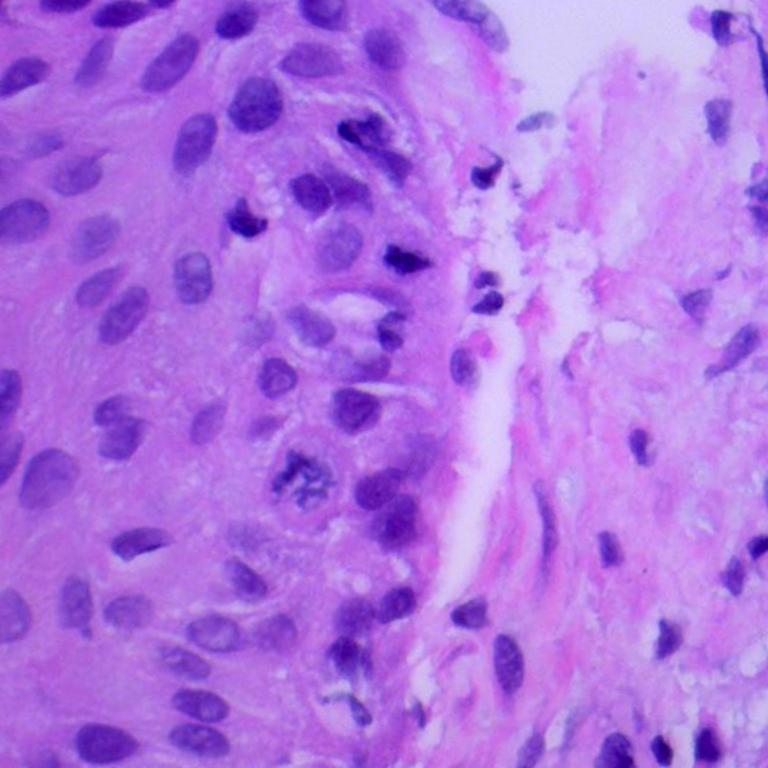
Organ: lung
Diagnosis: squamous carcinomas